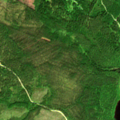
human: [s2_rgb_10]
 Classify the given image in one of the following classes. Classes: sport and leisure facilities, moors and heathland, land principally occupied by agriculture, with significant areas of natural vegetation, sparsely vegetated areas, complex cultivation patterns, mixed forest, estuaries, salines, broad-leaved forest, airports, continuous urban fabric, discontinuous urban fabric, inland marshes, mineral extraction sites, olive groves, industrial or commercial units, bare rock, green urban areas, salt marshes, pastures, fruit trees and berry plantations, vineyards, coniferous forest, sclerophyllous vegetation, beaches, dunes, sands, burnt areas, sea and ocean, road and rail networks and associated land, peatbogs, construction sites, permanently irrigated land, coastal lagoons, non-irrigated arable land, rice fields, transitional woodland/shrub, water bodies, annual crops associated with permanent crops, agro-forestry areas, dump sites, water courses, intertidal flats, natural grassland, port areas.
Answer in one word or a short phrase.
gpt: coniferous forest, water bodies